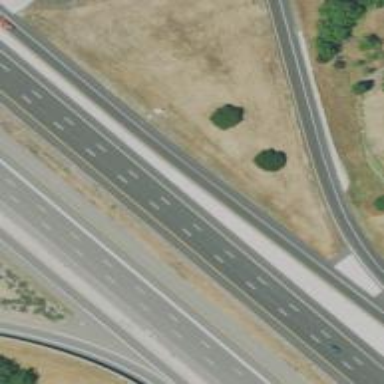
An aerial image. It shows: Motorway link.